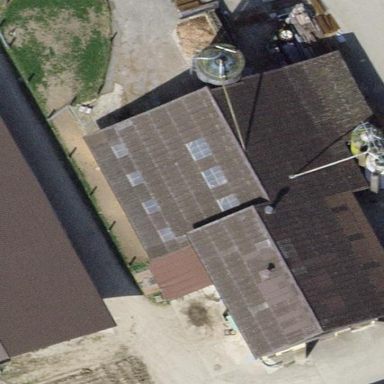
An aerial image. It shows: Gabled roof on farm auxiliary building.